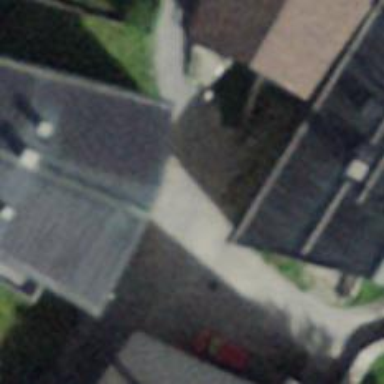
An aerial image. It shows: Alley with surface made of sett.